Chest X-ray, PA view. Patient: 46 years old, sex F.
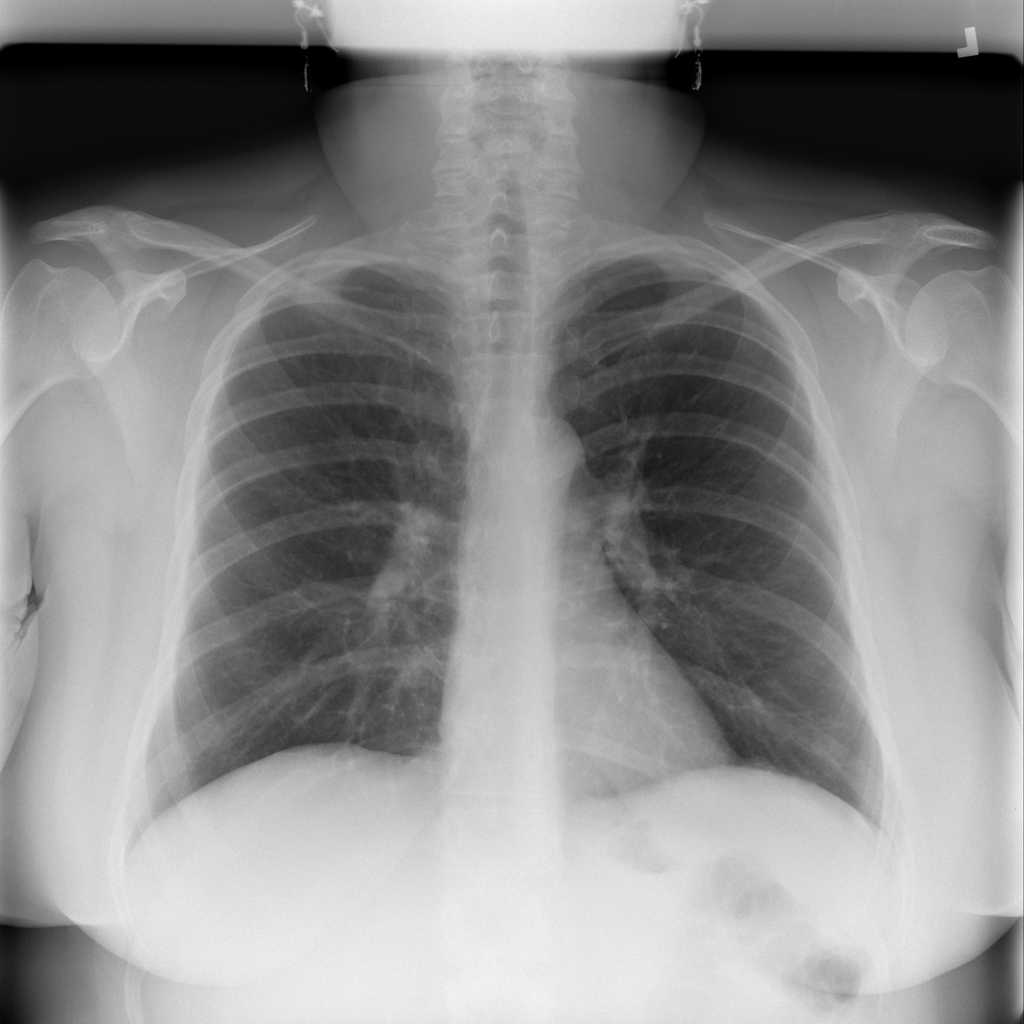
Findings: No Finding